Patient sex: M
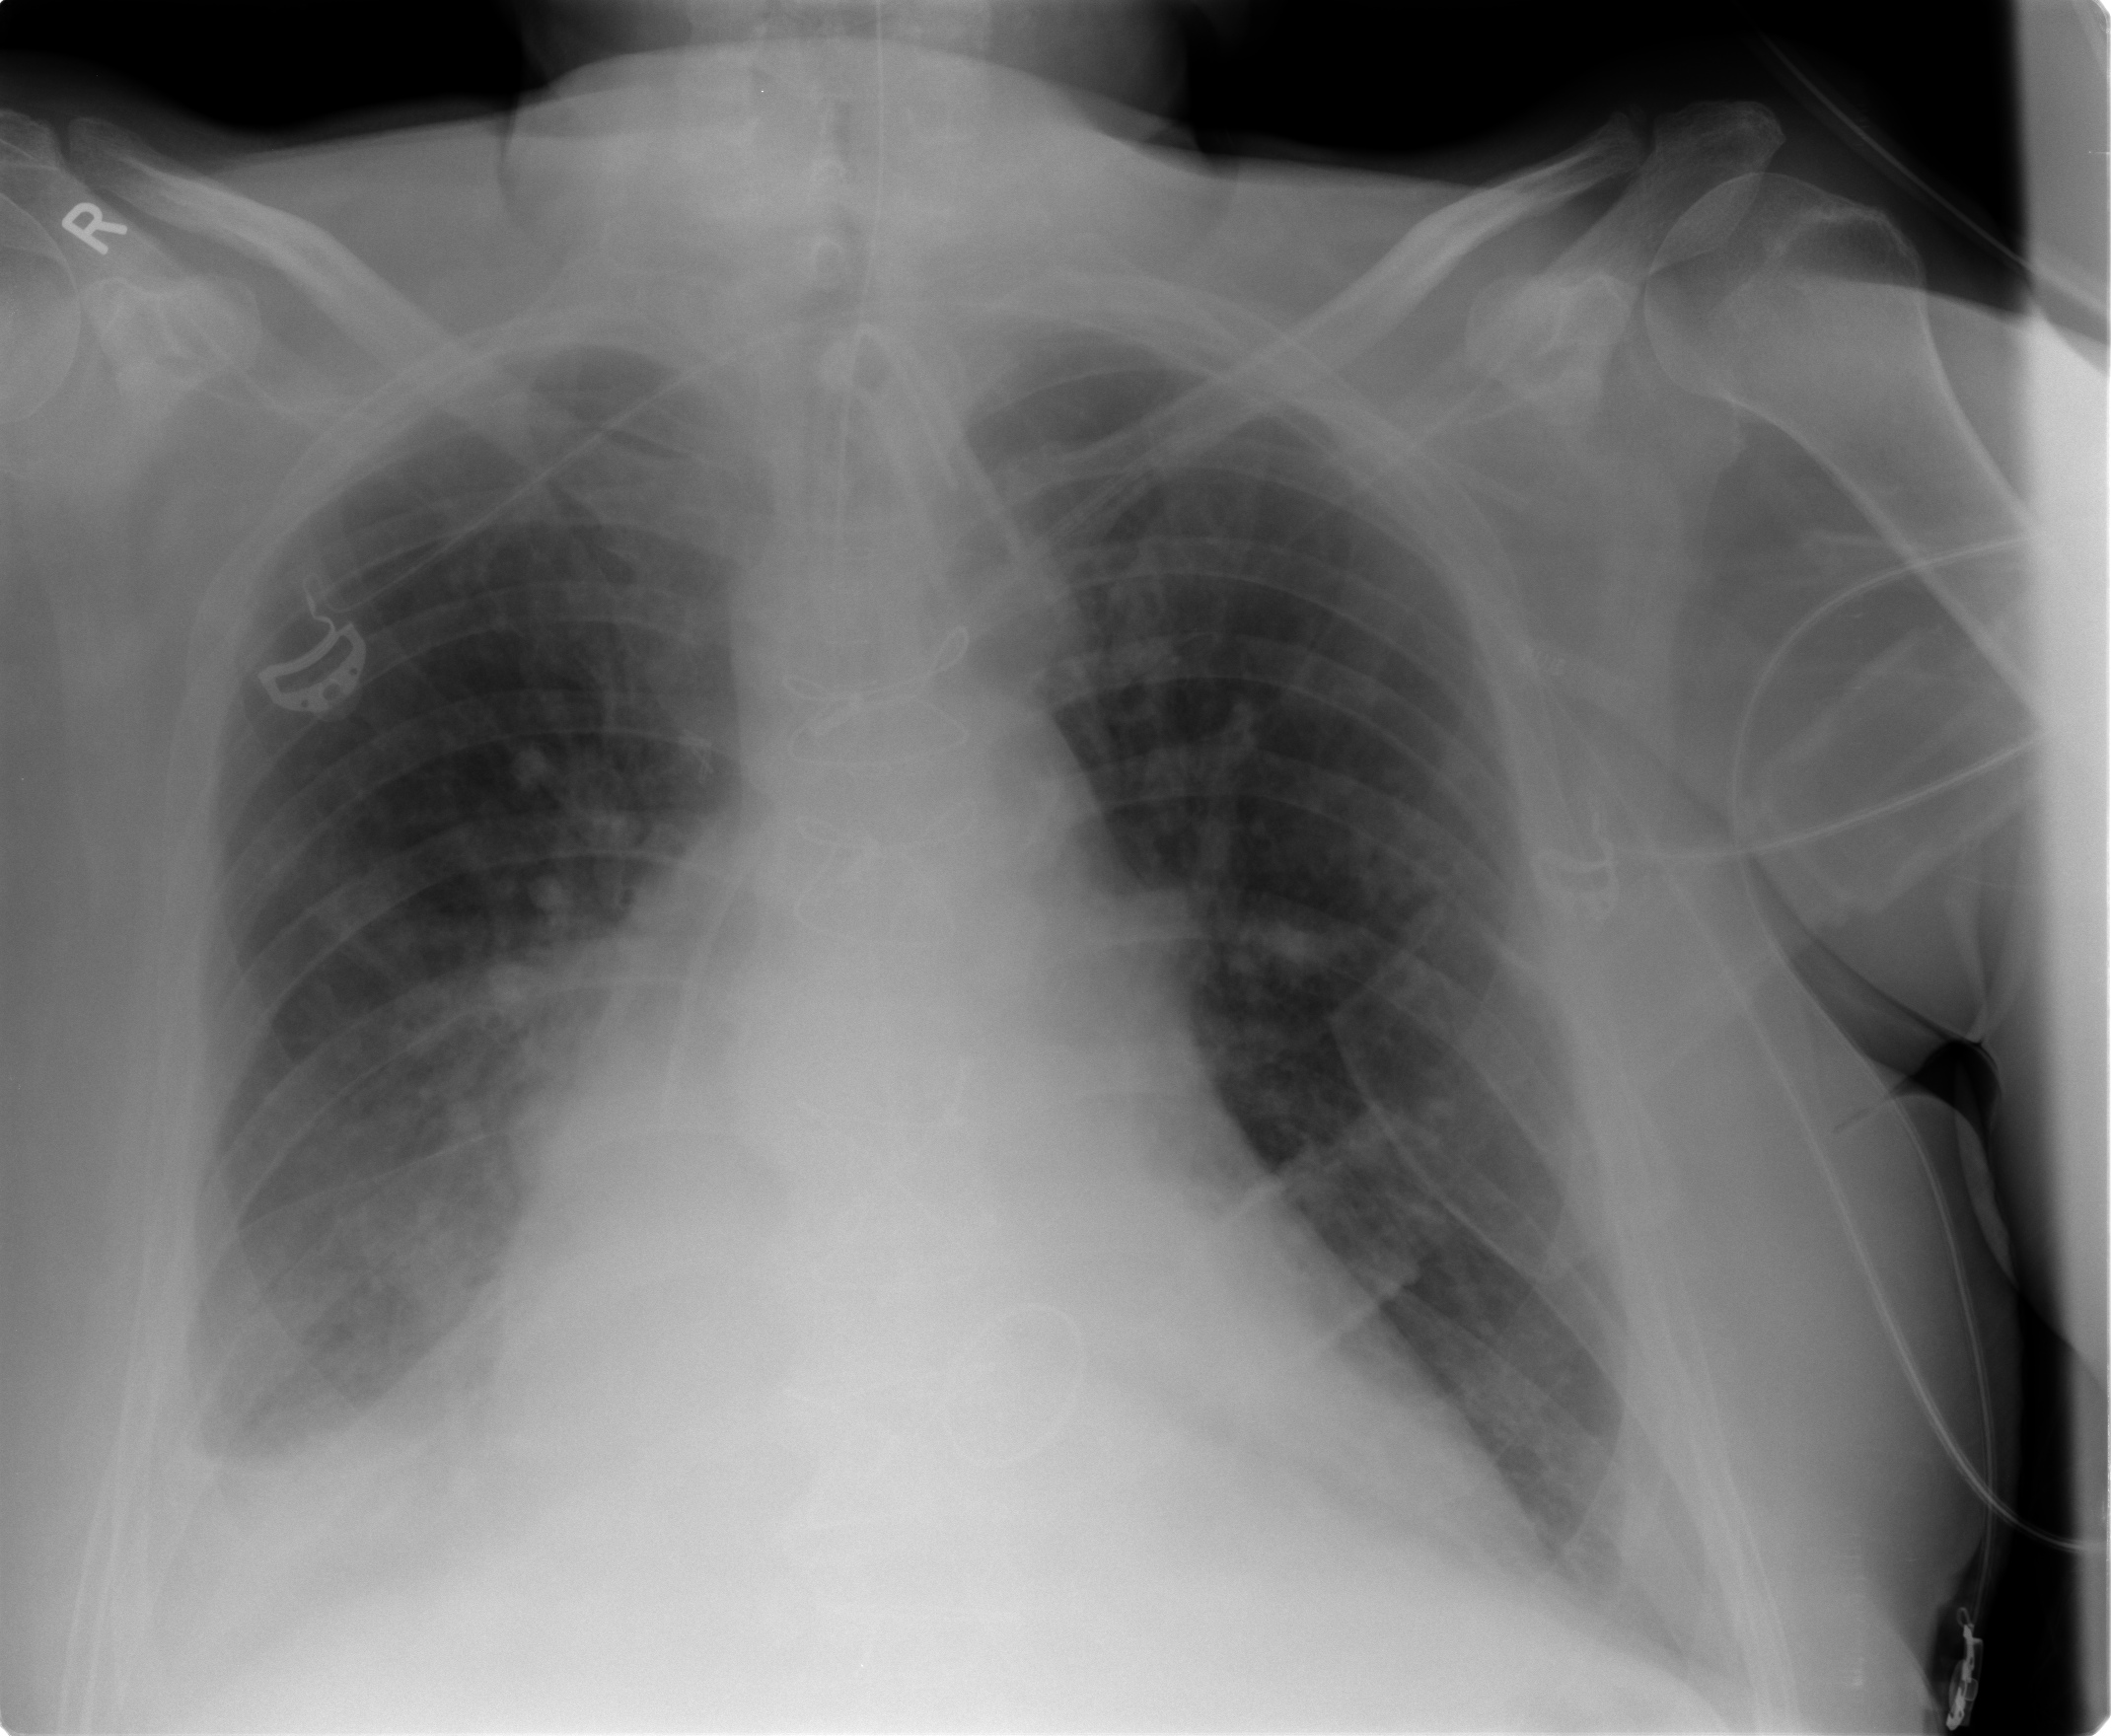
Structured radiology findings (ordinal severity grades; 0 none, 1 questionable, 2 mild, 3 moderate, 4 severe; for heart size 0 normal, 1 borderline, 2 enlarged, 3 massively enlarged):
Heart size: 2
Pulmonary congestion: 2
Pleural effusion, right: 2
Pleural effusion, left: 0
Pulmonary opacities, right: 2
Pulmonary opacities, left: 0
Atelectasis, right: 2
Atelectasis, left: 1